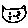
Label: cat